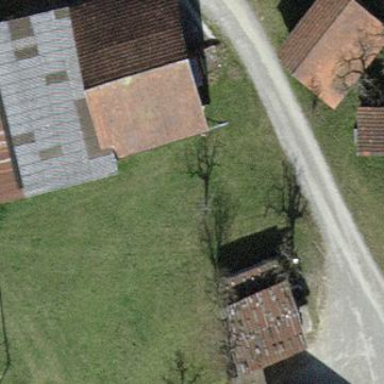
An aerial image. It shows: Farm auxiliary building with gabled roof.